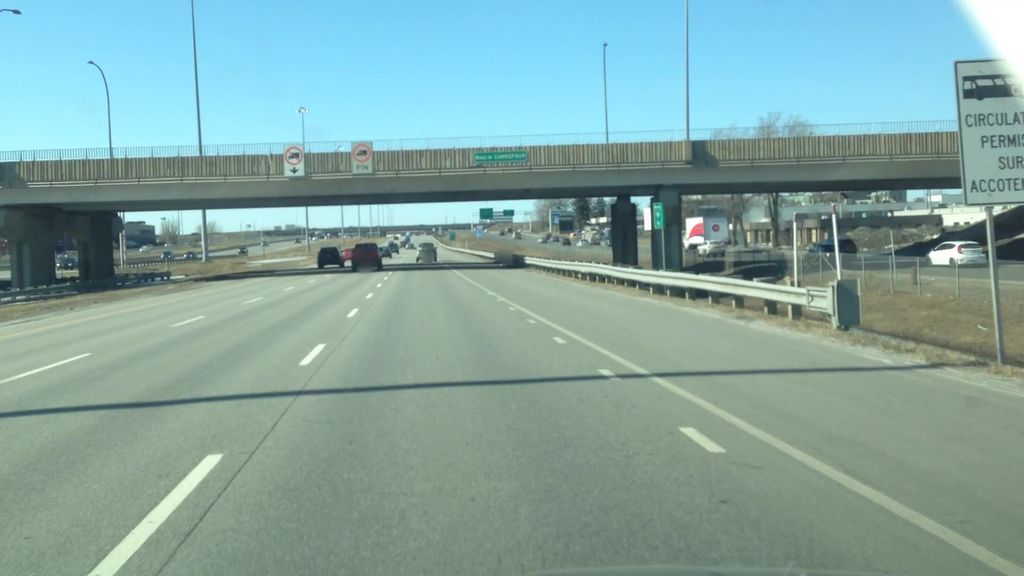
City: montreal